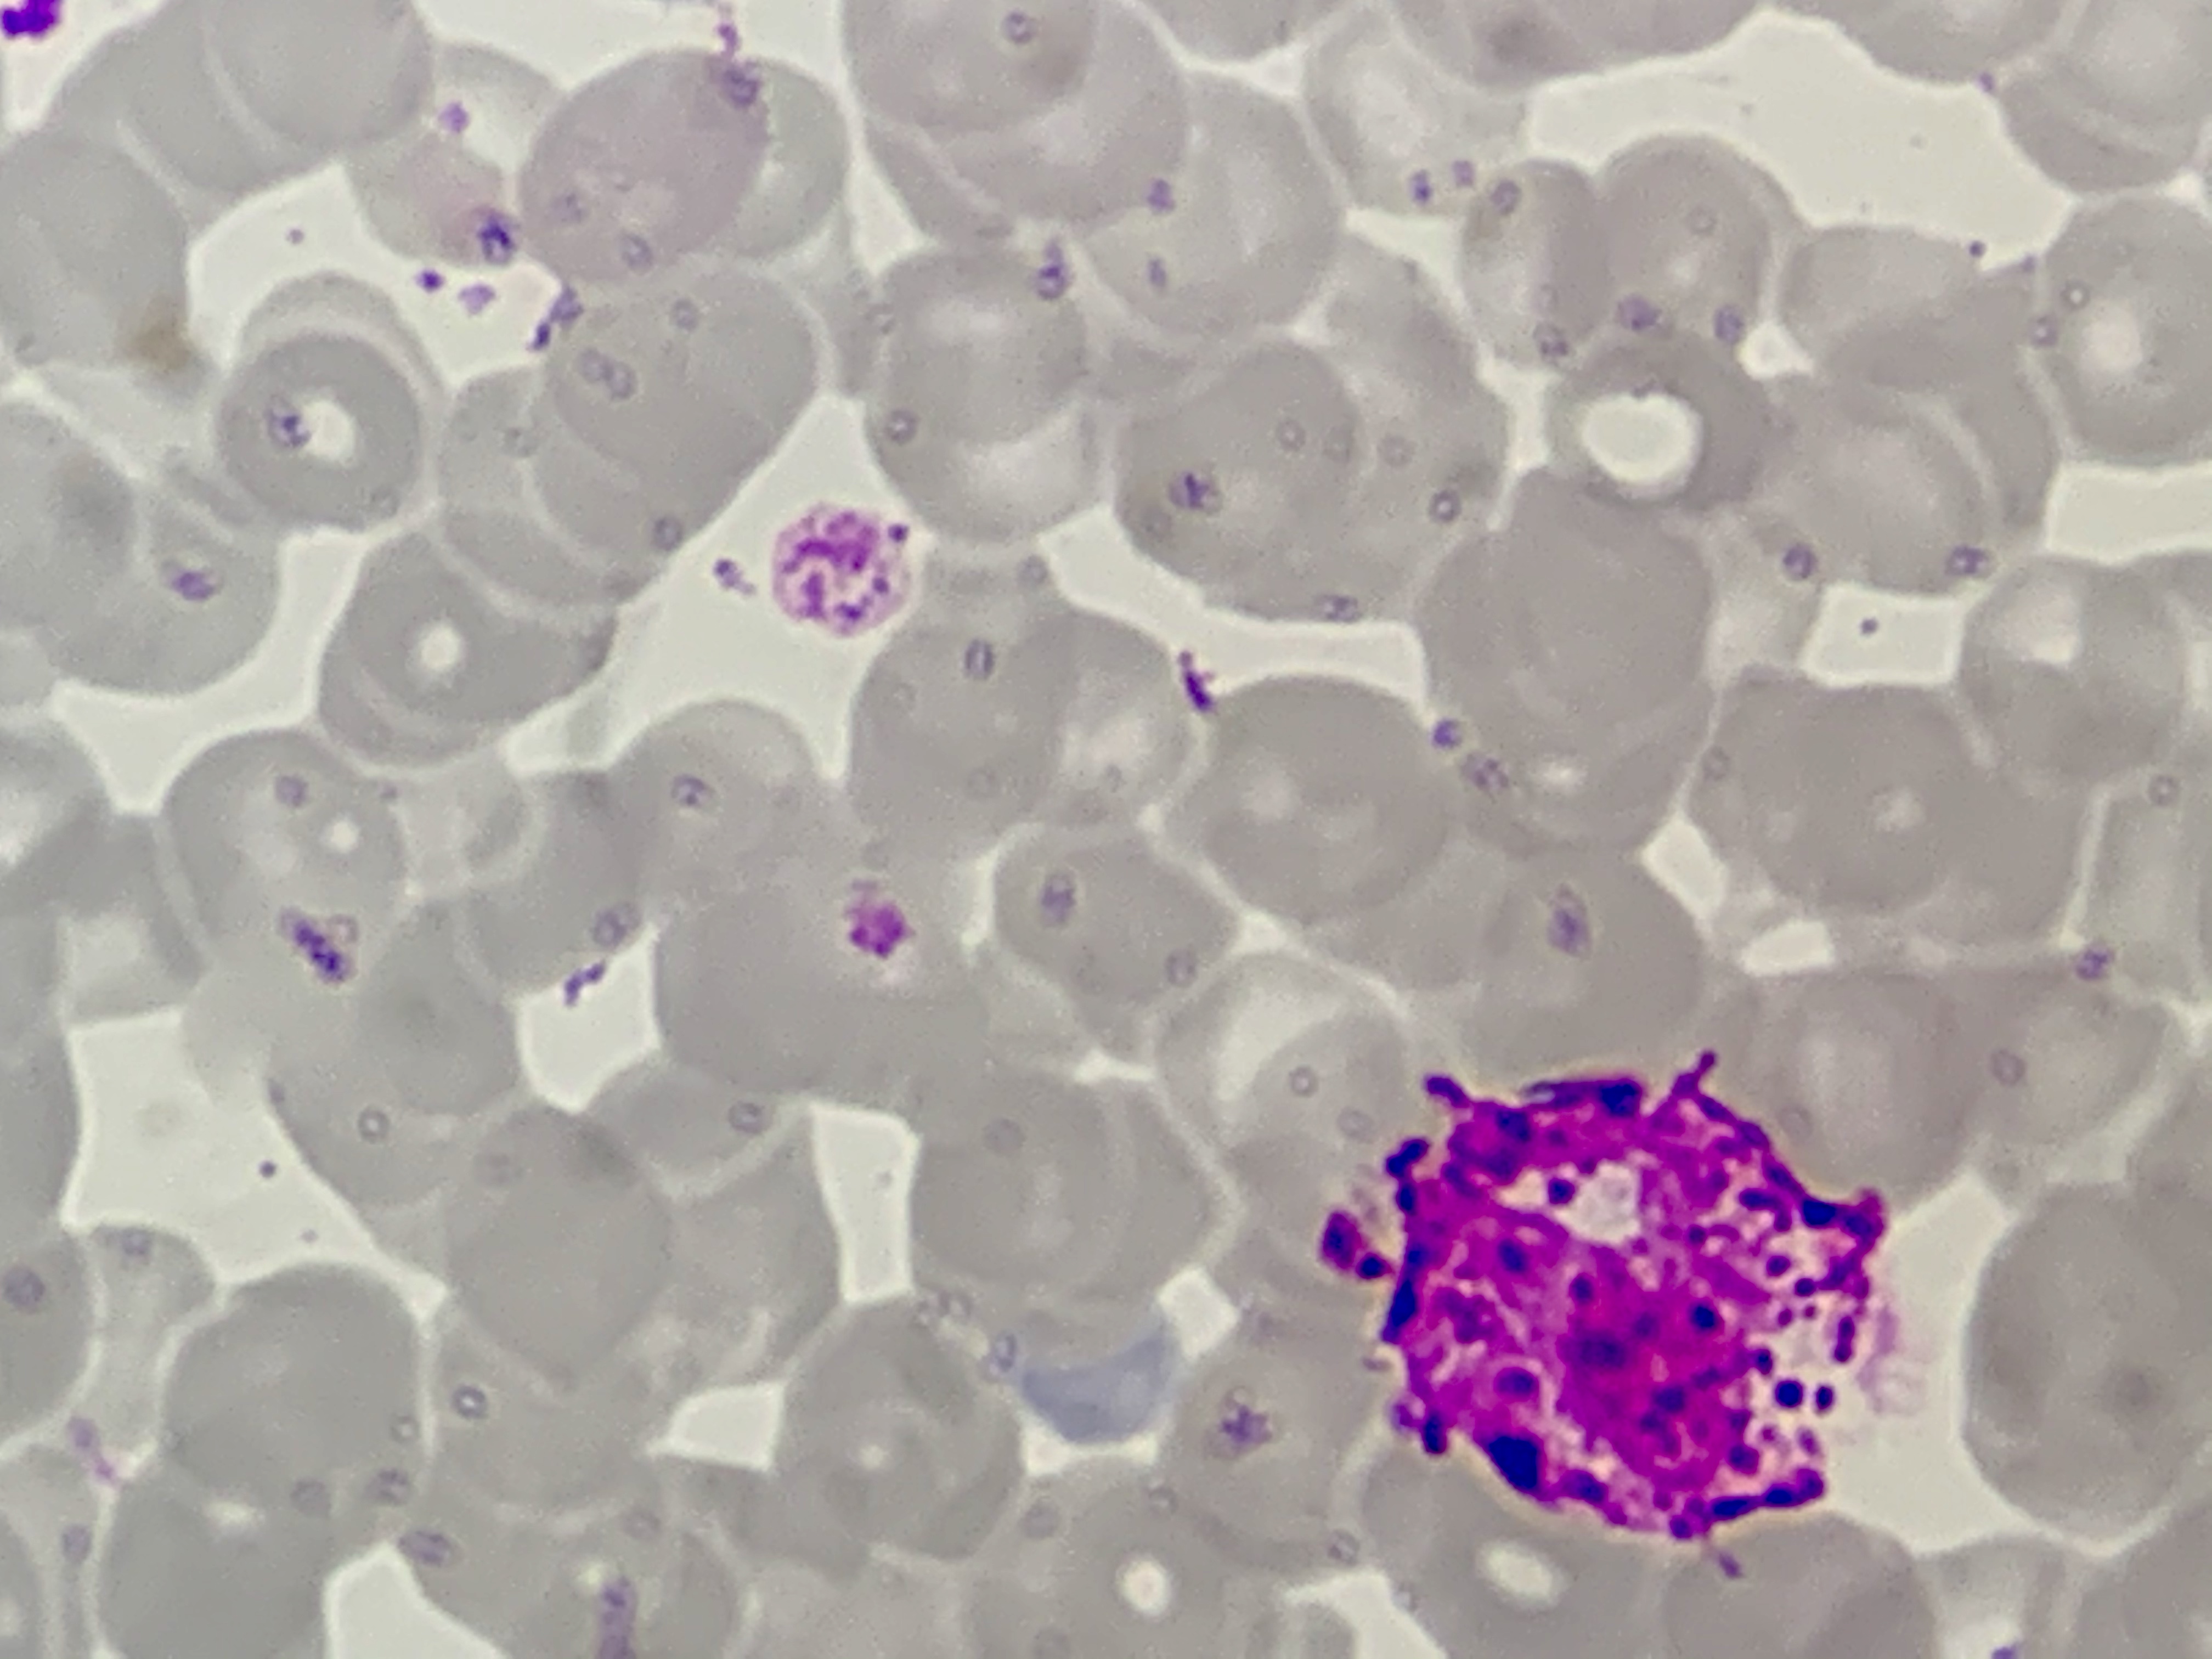
Cell type: BASOPHILS